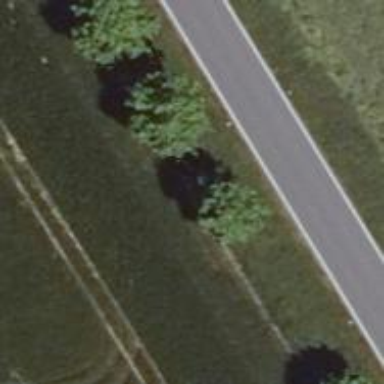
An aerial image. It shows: Row of trees in natural setting.